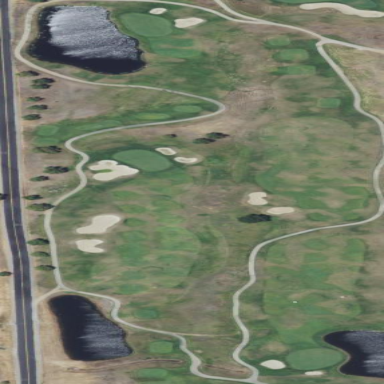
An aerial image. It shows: Designated concrete cartpath for golf carts.